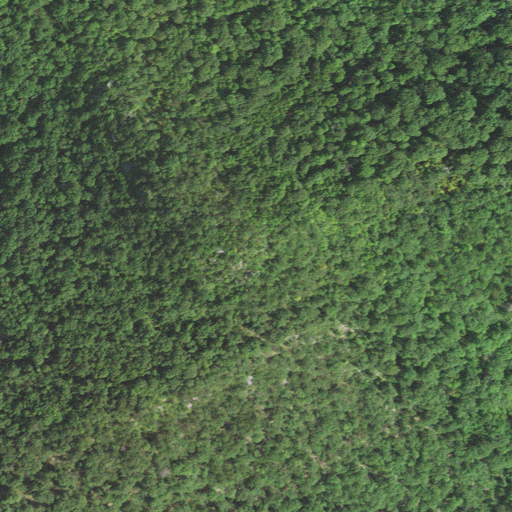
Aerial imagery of mountain in West Virginia named Halfmoon Mountain containing deciduous forest, mixed forest, and evergreen forest